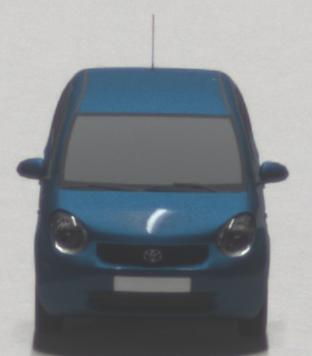
Make: Toyota
Model: Passo
Detailed model: Toyota Passo X Yururi
Model produced from: 2010
Model produced until: 2016
Doors: 5
Color: blue
Road condition: dry road
Daytime: not specified
Contrast: high contrast